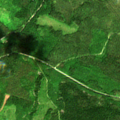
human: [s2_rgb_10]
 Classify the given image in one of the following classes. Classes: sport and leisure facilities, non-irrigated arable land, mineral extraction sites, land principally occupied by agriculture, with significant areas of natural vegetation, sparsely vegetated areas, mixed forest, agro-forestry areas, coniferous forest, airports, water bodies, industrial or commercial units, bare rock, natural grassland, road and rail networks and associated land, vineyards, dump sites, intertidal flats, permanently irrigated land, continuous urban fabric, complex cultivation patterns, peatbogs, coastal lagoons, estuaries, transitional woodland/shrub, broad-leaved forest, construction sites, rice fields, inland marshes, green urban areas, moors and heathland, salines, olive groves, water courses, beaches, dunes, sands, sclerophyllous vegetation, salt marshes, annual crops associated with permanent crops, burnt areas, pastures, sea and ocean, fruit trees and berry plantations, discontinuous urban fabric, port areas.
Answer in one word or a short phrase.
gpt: coniferous forest, mixed forest